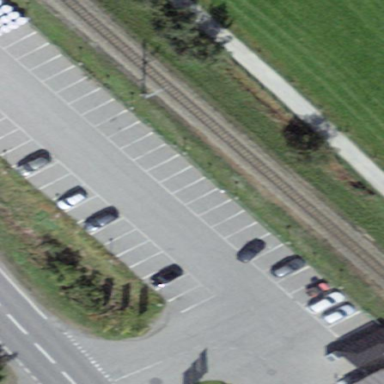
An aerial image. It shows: Parking area with surface.